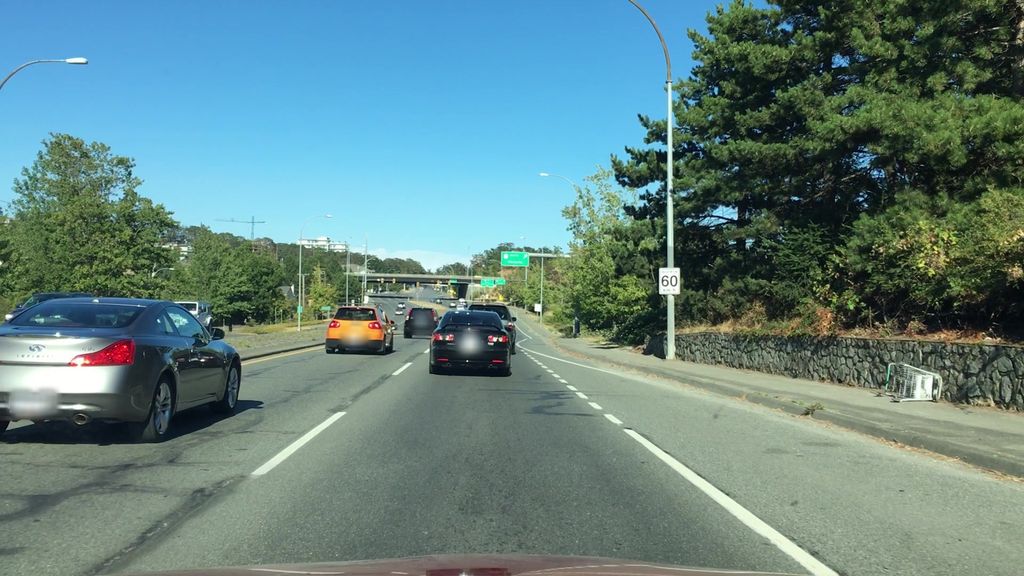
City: victoria